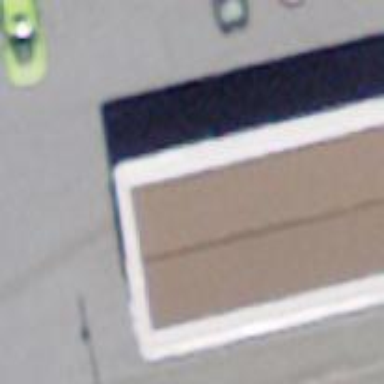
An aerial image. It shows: Fuel station.